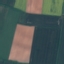
Land use / land cover class: AnnualCrop